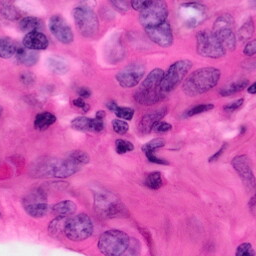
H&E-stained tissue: Pancreatic